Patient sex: F
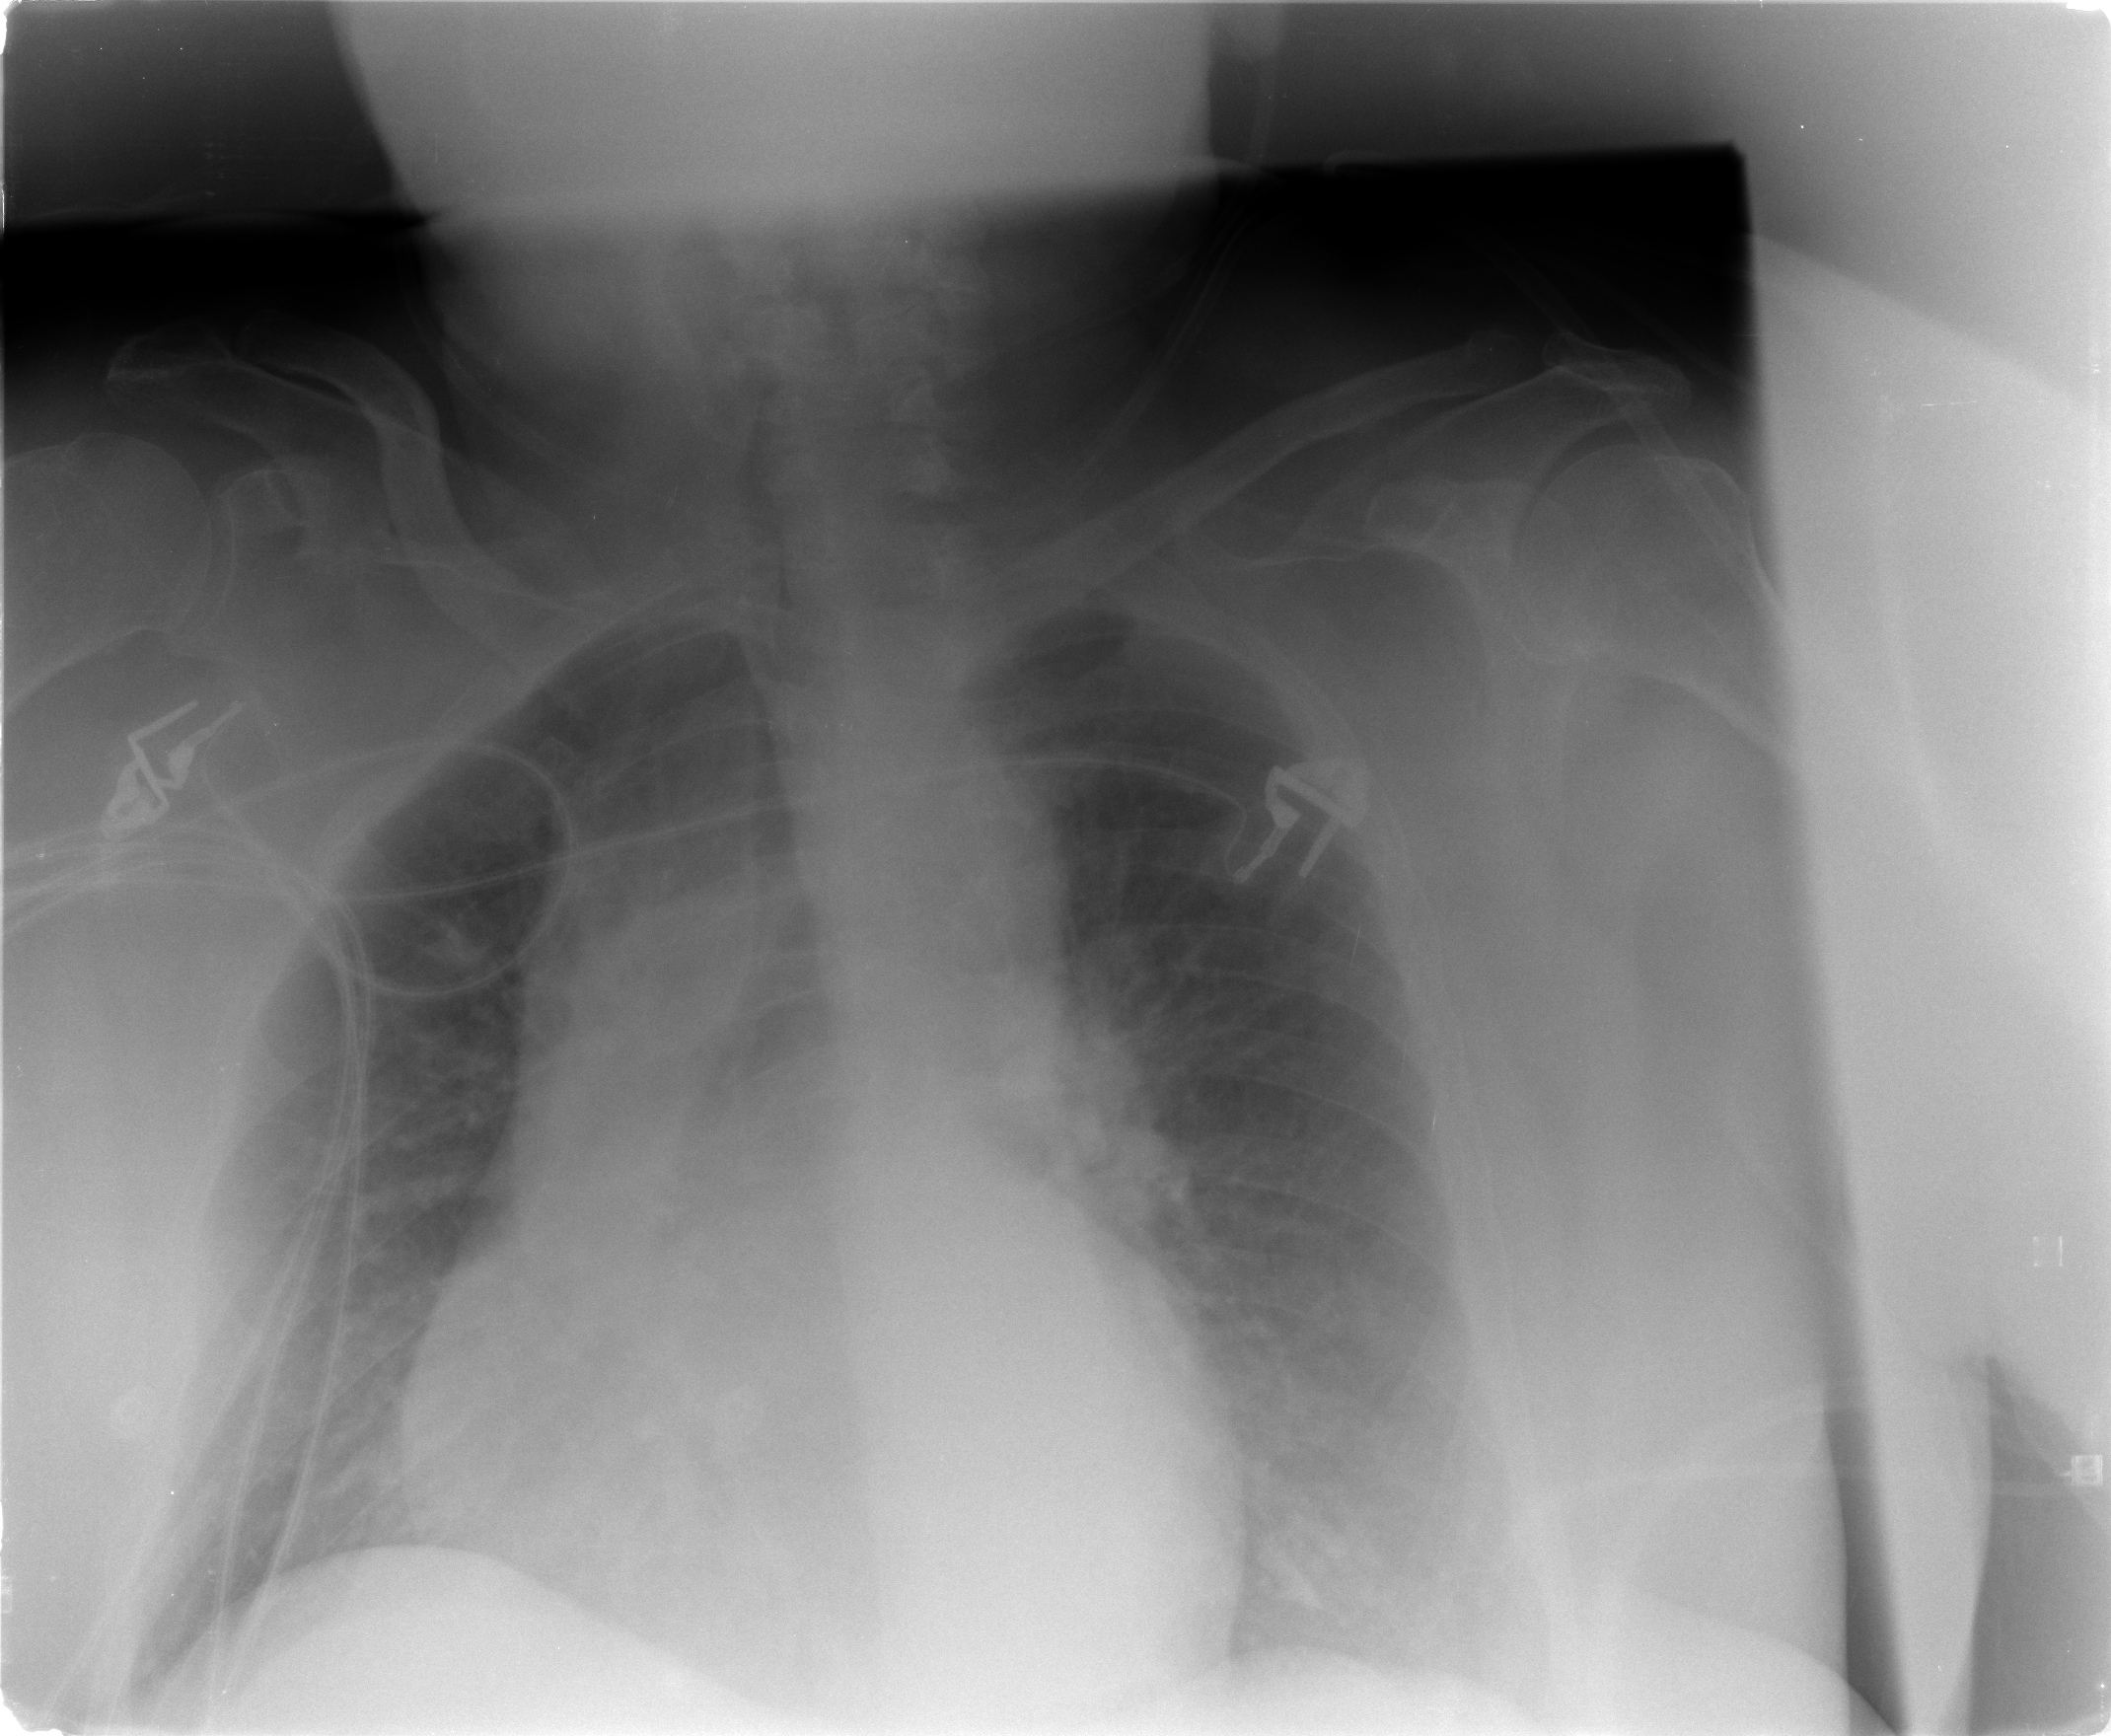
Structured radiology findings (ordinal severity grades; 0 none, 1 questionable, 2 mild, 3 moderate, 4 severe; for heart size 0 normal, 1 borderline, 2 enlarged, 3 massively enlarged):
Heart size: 2
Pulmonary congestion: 2
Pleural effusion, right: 0
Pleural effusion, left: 0
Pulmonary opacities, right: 0
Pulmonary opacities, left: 0
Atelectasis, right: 2
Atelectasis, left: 2